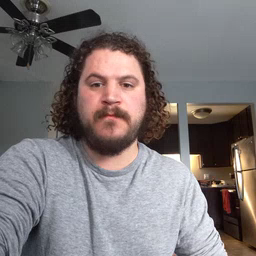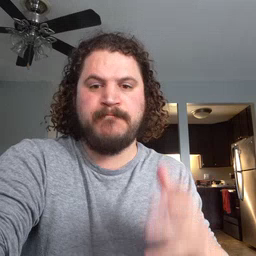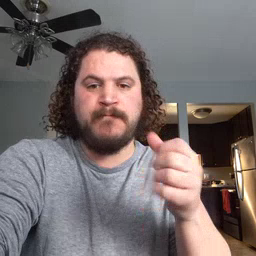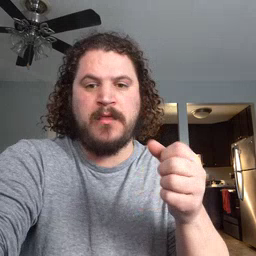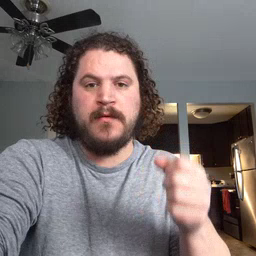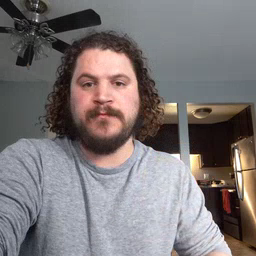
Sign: milk